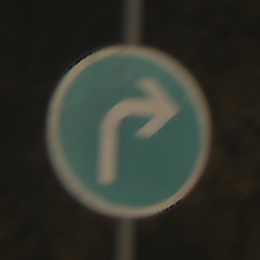
Verkehrszeichen: VorgeschriebeneFahrtrichtungRechts
Umgebung: Outdoor, RoadRail
Tageszeit: MorningAfternoon
Wetter: PartlyCloudy
Licht: Natural
Jahreszeit: NotSpecified
Kontrast: HighContrast